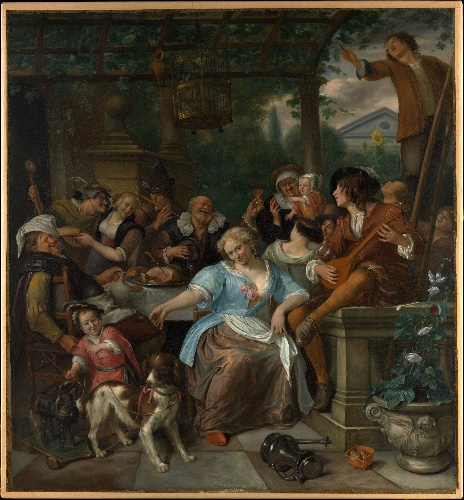
Title: Merry Company on a Terrace
Artist: Jan Steen
Artist bio: Dutch, Leiden 1626–1679 Leiden
Date: ca. 1670
Object type: Painting
Classification: Paintings
Medium: Oil on canvas
Dimensions: 55 1/2 x 51 3/4 in. (141 x 131.4 cm)
Department: European Paintings
Credit line: Fletcher Fund, 1958
Accession year: 1958
Repository: Metropolitan Museum of Art, New York, NY
Tags: Food|Children|Men|Women|Dogs|Dining|Musicians|Toys